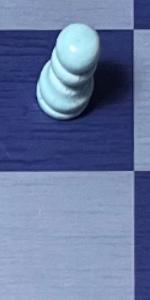
Label: Empty